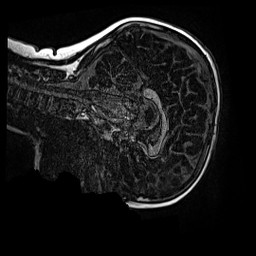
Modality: MP2RAGE
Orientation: sagittal
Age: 8
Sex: male
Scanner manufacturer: siemens
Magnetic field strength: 3 T
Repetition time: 4 s
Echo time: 0.00299 s